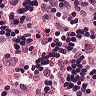
Metastatic tissue present: no